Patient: sex M, age 42
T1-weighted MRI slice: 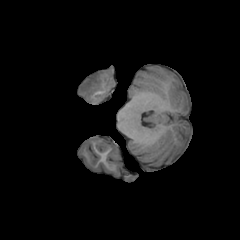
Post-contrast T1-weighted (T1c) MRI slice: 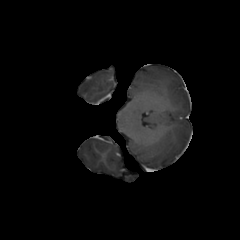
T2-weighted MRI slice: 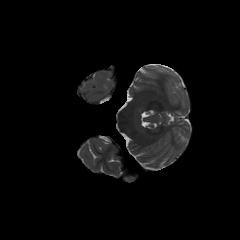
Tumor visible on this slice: no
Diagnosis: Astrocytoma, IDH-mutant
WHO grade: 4